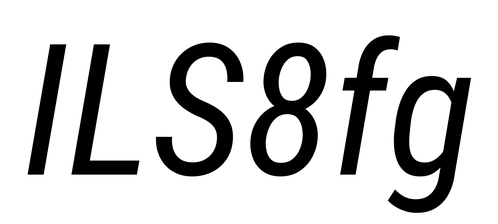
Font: Roboto-Italic_Condensed_Italic